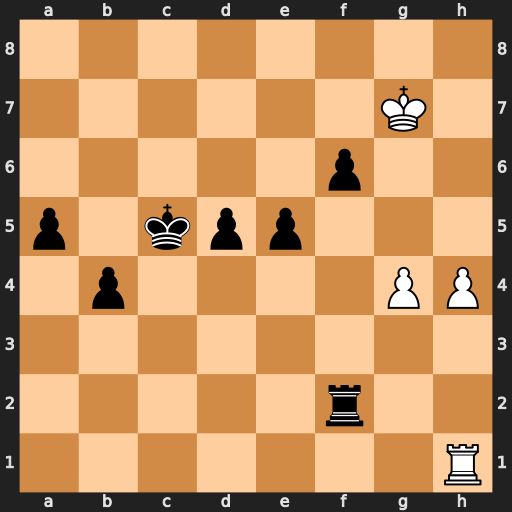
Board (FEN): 8/6K1/5p2/p1kpp3/1p4PP/8/5r2/7R
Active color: w
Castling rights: -
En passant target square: -
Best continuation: h5 Kd4 h6